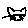
Label: cat